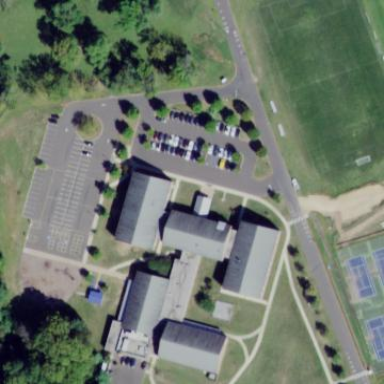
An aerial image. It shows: School building.